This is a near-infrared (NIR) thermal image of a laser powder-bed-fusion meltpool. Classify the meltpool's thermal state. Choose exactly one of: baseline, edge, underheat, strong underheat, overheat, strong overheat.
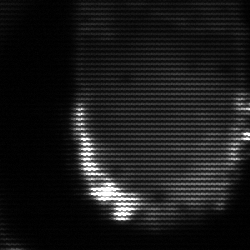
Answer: baseline